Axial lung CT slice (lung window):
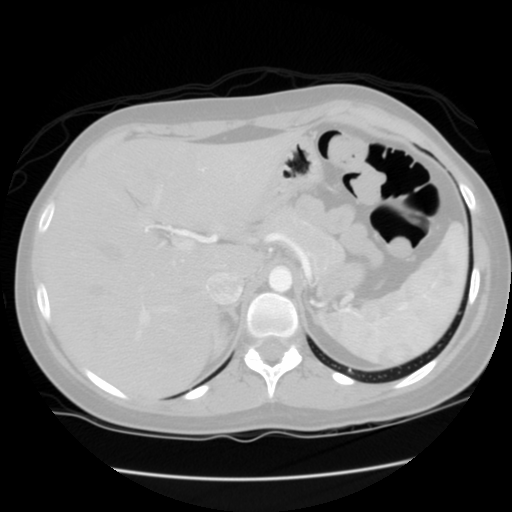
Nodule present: no